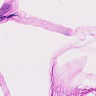
Metastatic tissue present: no